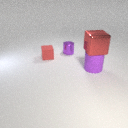
small purple metal cylinder behind small red rubber cube